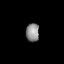
Tissue: lung
Cell type: Endothelial cells
Senescence score: 0.5795
Nuclear area (px): 239
Mean DAPI intensity: 140.393